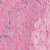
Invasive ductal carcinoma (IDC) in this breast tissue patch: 0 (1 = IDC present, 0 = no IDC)